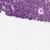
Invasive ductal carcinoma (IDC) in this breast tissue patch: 1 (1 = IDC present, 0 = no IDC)